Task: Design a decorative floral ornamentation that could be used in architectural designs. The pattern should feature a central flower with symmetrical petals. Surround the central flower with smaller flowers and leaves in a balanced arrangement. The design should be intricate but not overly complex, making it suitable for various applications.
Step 1105:
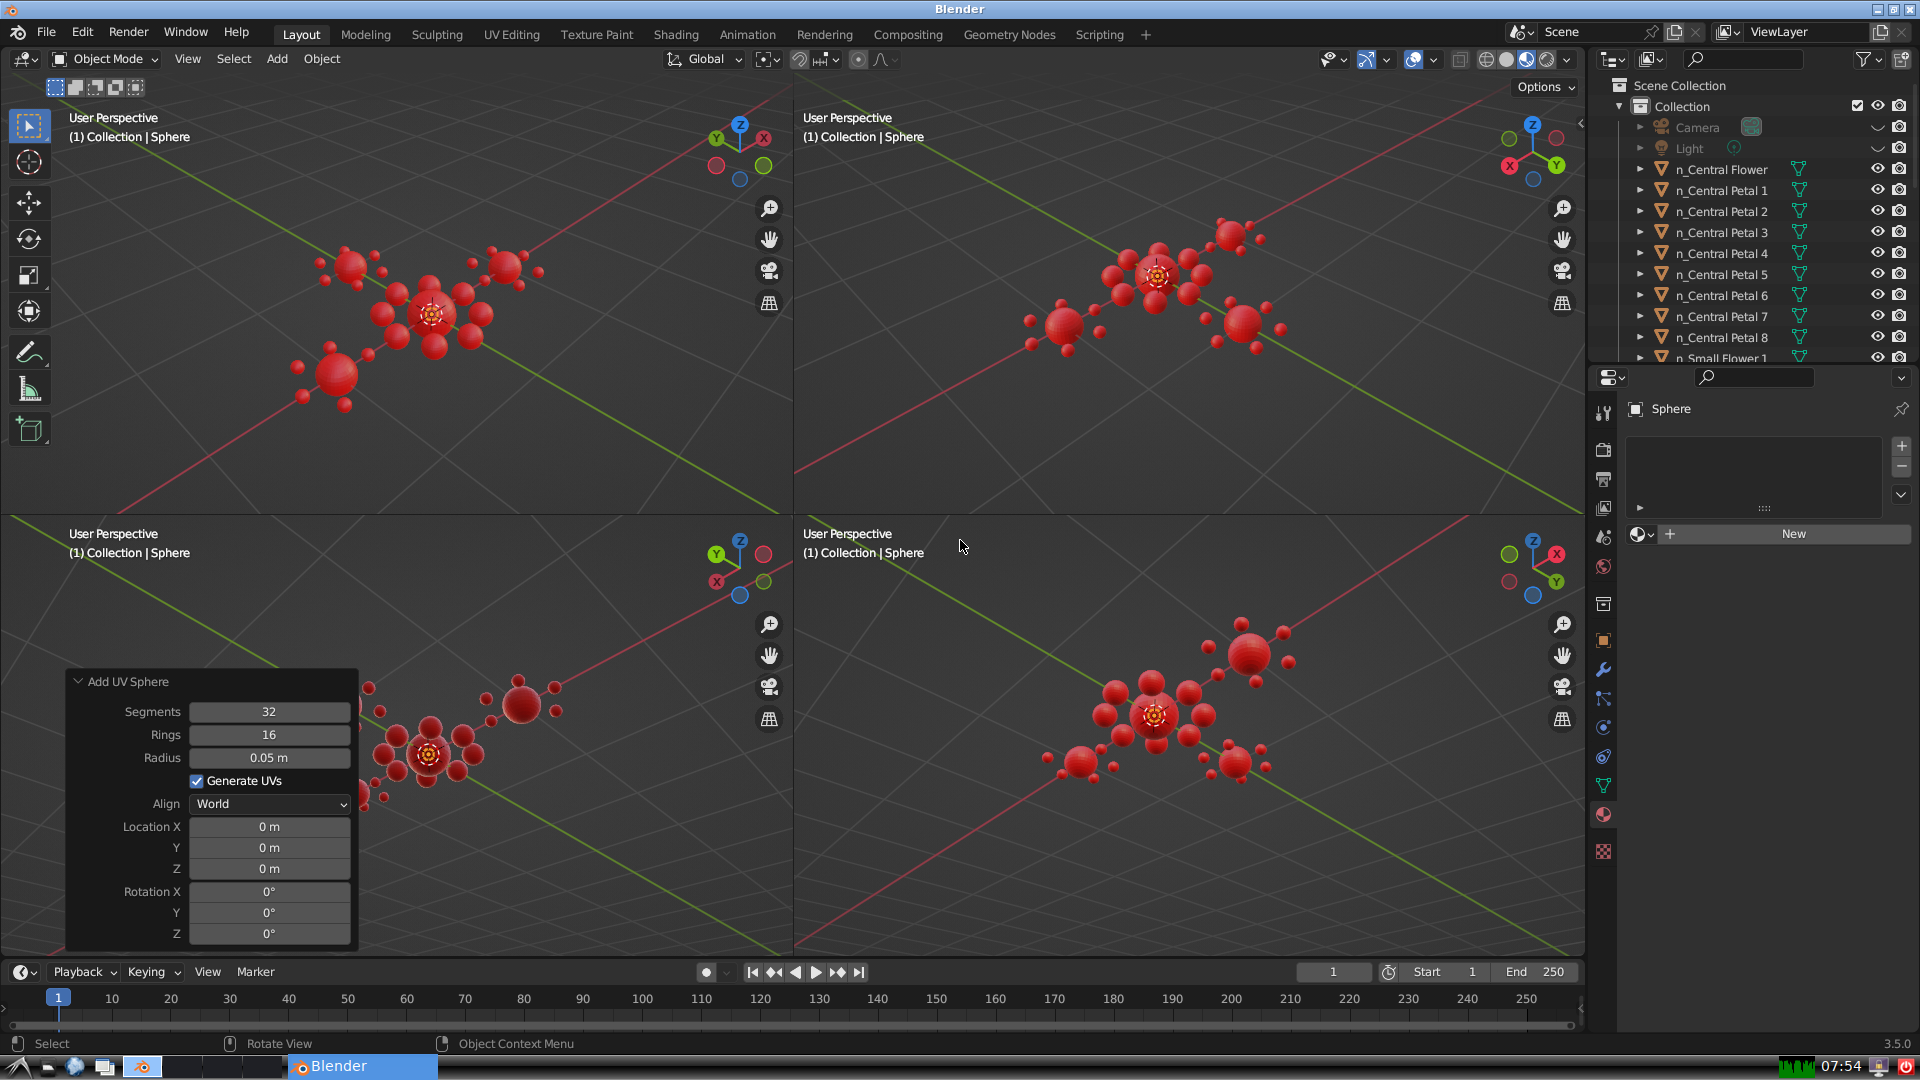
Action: {"key_press": ['Ctrl, Home']}